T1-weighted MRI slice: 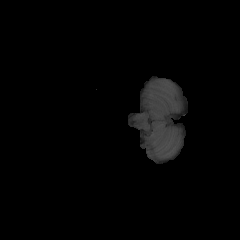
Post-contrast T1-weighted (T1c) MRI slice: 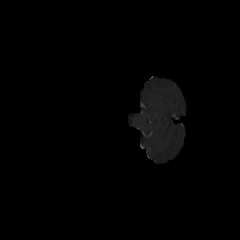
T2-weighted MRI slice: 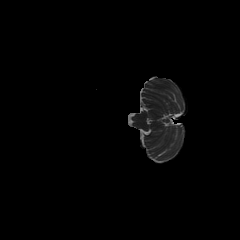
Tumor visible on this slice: no